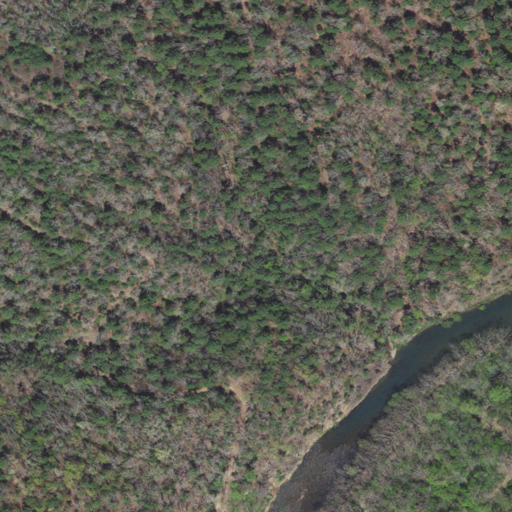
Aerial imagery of valley in Virginia named Claylick Draft containing mixed forest, evergreen forest, deciduous forest, herbaceous wetlands, and open water